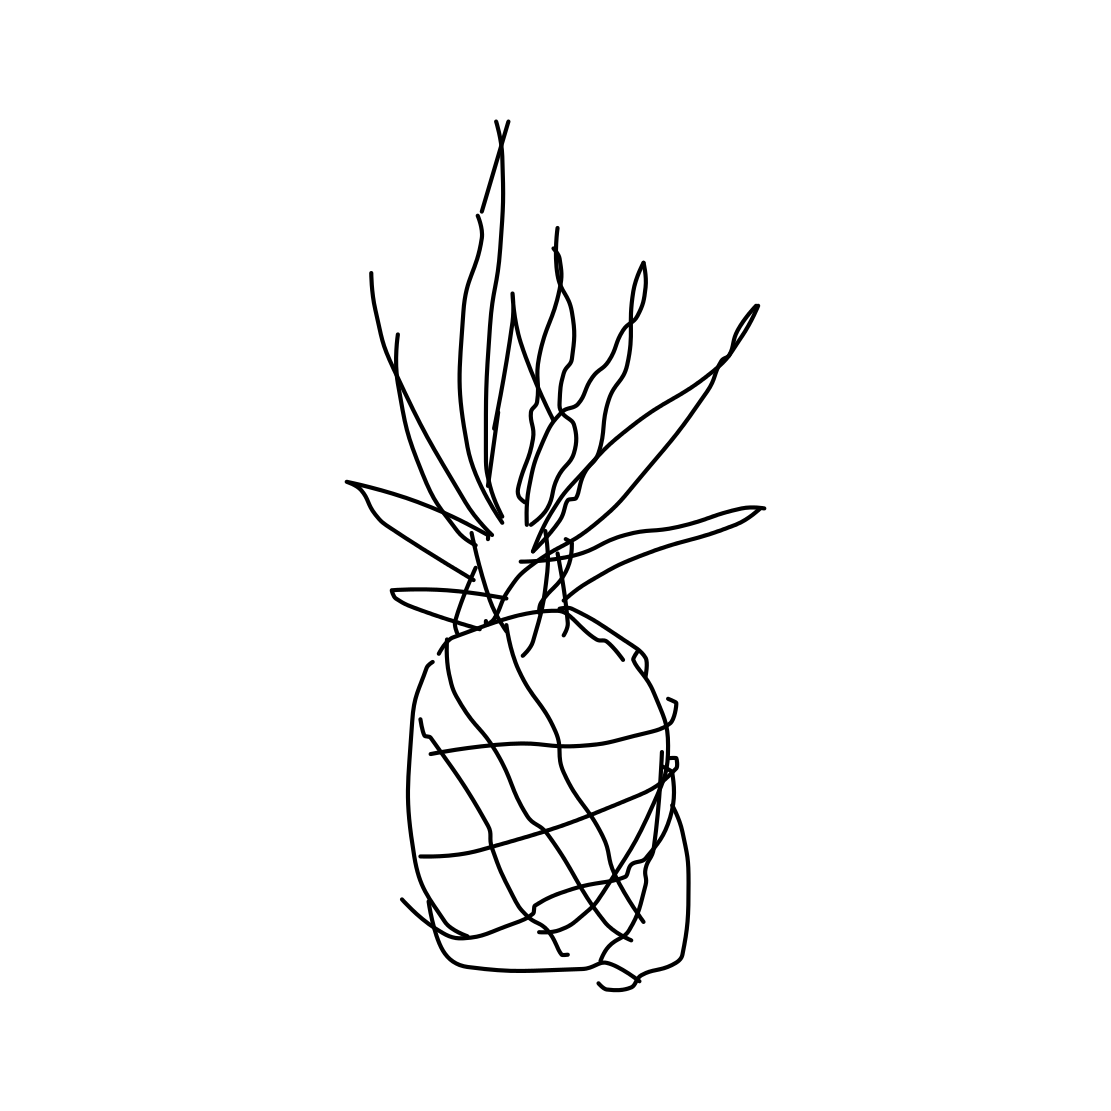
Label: pineapple